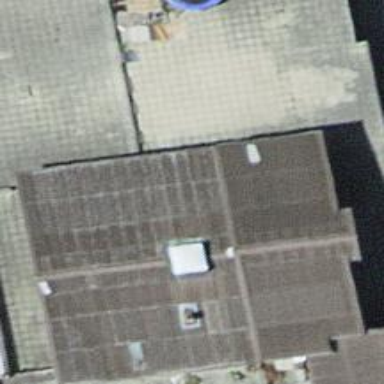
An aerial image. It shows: Industrial building.